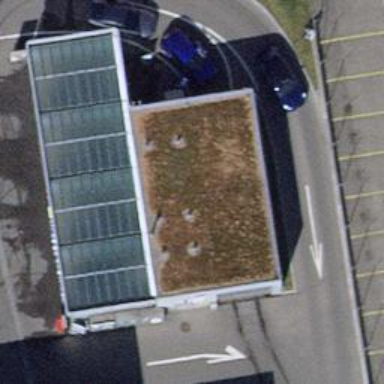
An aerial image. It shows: Car wash facility.